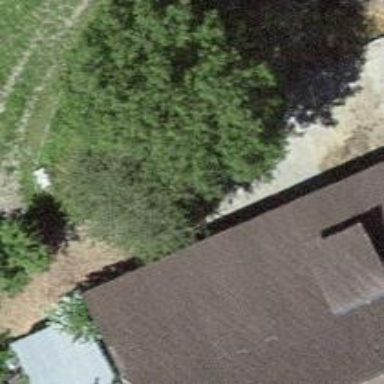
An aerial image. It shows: Single tag "natural: tree."